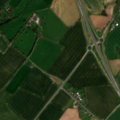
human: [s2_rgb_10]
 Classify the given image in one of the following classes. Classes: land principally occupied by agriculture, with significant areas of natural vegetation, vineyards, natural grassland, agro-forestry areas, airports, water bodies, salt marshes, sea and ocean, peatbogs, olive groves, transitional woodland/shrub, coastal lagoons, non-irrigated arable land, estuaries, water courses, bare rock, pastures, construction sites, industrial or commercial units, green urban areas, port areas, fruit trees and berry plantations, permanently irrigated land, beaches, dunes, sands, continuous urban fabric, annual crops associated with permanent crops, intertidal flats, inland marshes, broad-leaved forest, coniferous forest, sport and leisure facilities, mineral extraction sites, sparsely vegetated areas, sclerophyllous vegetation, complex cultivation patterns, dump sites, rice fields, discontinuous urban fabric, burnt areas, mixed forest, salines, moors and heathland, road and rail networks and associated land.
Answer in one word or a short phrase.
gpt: road and rail networks and associated land, non-irrigated arable land, pastures